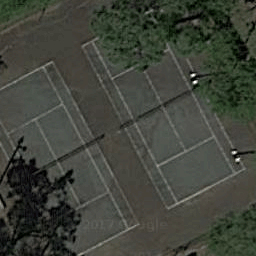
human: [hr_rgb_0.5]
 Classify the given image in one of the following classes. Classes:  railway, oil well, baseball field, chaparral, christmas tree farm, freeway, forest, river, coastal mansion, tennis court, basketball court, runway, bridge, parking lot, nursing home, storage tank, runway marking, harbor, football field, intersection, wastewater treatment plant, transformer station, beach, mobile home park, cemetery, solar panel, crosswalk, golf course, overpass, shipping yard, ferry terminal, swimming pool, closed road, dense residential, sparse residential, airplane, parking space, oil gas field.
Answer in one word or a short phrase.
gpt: tennis court